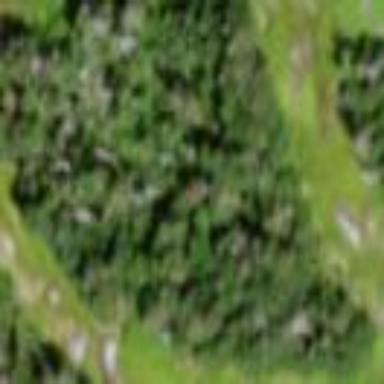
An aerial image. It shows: Coniferous forest area.